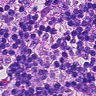
Metastatic tissue present: no